Question: I am trying to call a SOAP api using Savon gem. I am getting the following error: "(pre:svcFault) Service Fault"
I created both the header and message for the request.
Here is the request sent from SoapUI: <URL>.
i am getting a true response from SoapUI.
My code is shown below:
'''
class SoapApi
require 'savon'
def self.initialize
header = {
"ebmCID" => "9366498d-bc79-4fad-be2b-fa1a0e84241a",
"ebmMID" => "9366498d-bc79-4fad-be2b-fa1a0e84241a",
"ebmRTID" => "9366498d-bc79-4fad-be2b-fa1a0e84241a",
"ebmSID" => "FMobile-FCUBS",
"ebmTimestamp" => "2019-06-10T12:27:46.1623586Z",
}
message = {
customerId: '<PHONE>'
}
client = Savon.client(
:wsdl => "https://192.168.176.103:8012/tevs/pp.pm.evs.Customer_1.2?wsdl",
:ssl_verify_mode => :none
)
response = client.call(
:get_account_list,
:soap_header => header,
:message => message
)
return response
end
end
'''
And here i am calling the above method:
'''
#index.html.erb
<%=
SoapApi.initialize
puts @response
%>
'''
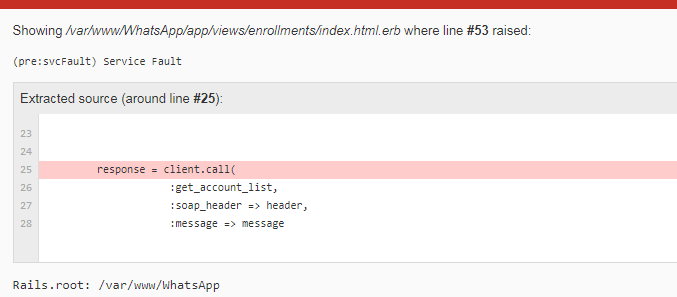
Answer: Where you able to create a valid call using SoapUI (<URL>? Try this first and make it work.
Next create a call from a plain ruby script - without Rails - which sends the same functional XML as you did in SoapUI before.
Third embed this code into your RoR application.
You can put the following in your client definition for better logging:
'''
client = Savon.client(
:wsdl => "https://192.168.176.103:8012/tevs/pp.pm.evs.Customer_1.2?wsdl",
:ssl_verify_mode => :none,
log: true,
log_level: :debug,
pretty_print_xml: true
)
'''
Compare the output with your working SoapUI example.